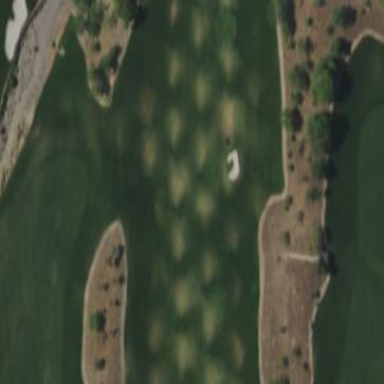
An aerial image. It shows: Grassy area used as driving range for golf.